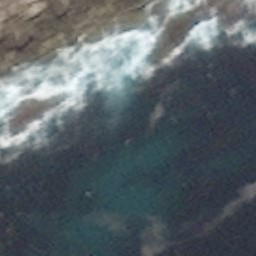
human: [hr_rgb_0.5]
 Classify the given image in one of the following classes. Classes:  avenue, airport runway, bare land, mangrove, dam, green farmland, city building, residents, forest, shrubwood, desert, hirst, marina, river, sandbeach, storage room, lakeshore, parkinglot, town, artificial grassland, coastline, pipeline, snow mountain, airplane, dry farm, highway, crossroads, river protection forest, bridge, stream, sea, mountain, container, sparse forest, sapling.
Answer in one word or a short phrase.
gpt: coastline